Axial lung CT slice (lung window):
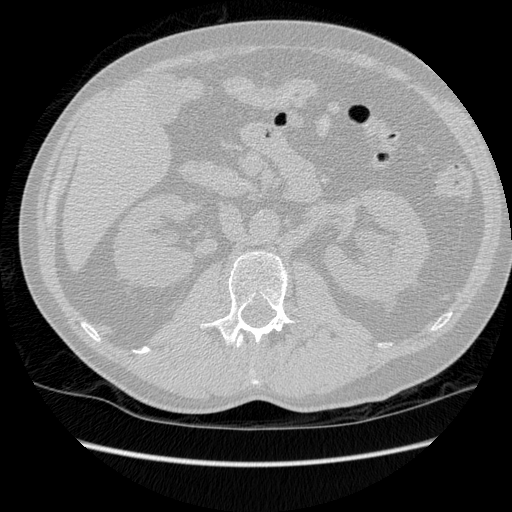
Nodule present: no